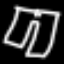
Label: pants